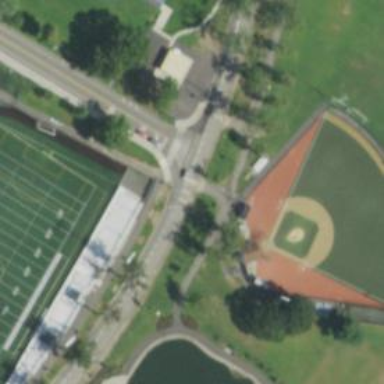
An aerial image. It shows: Baseball pitch for leisure land activities.